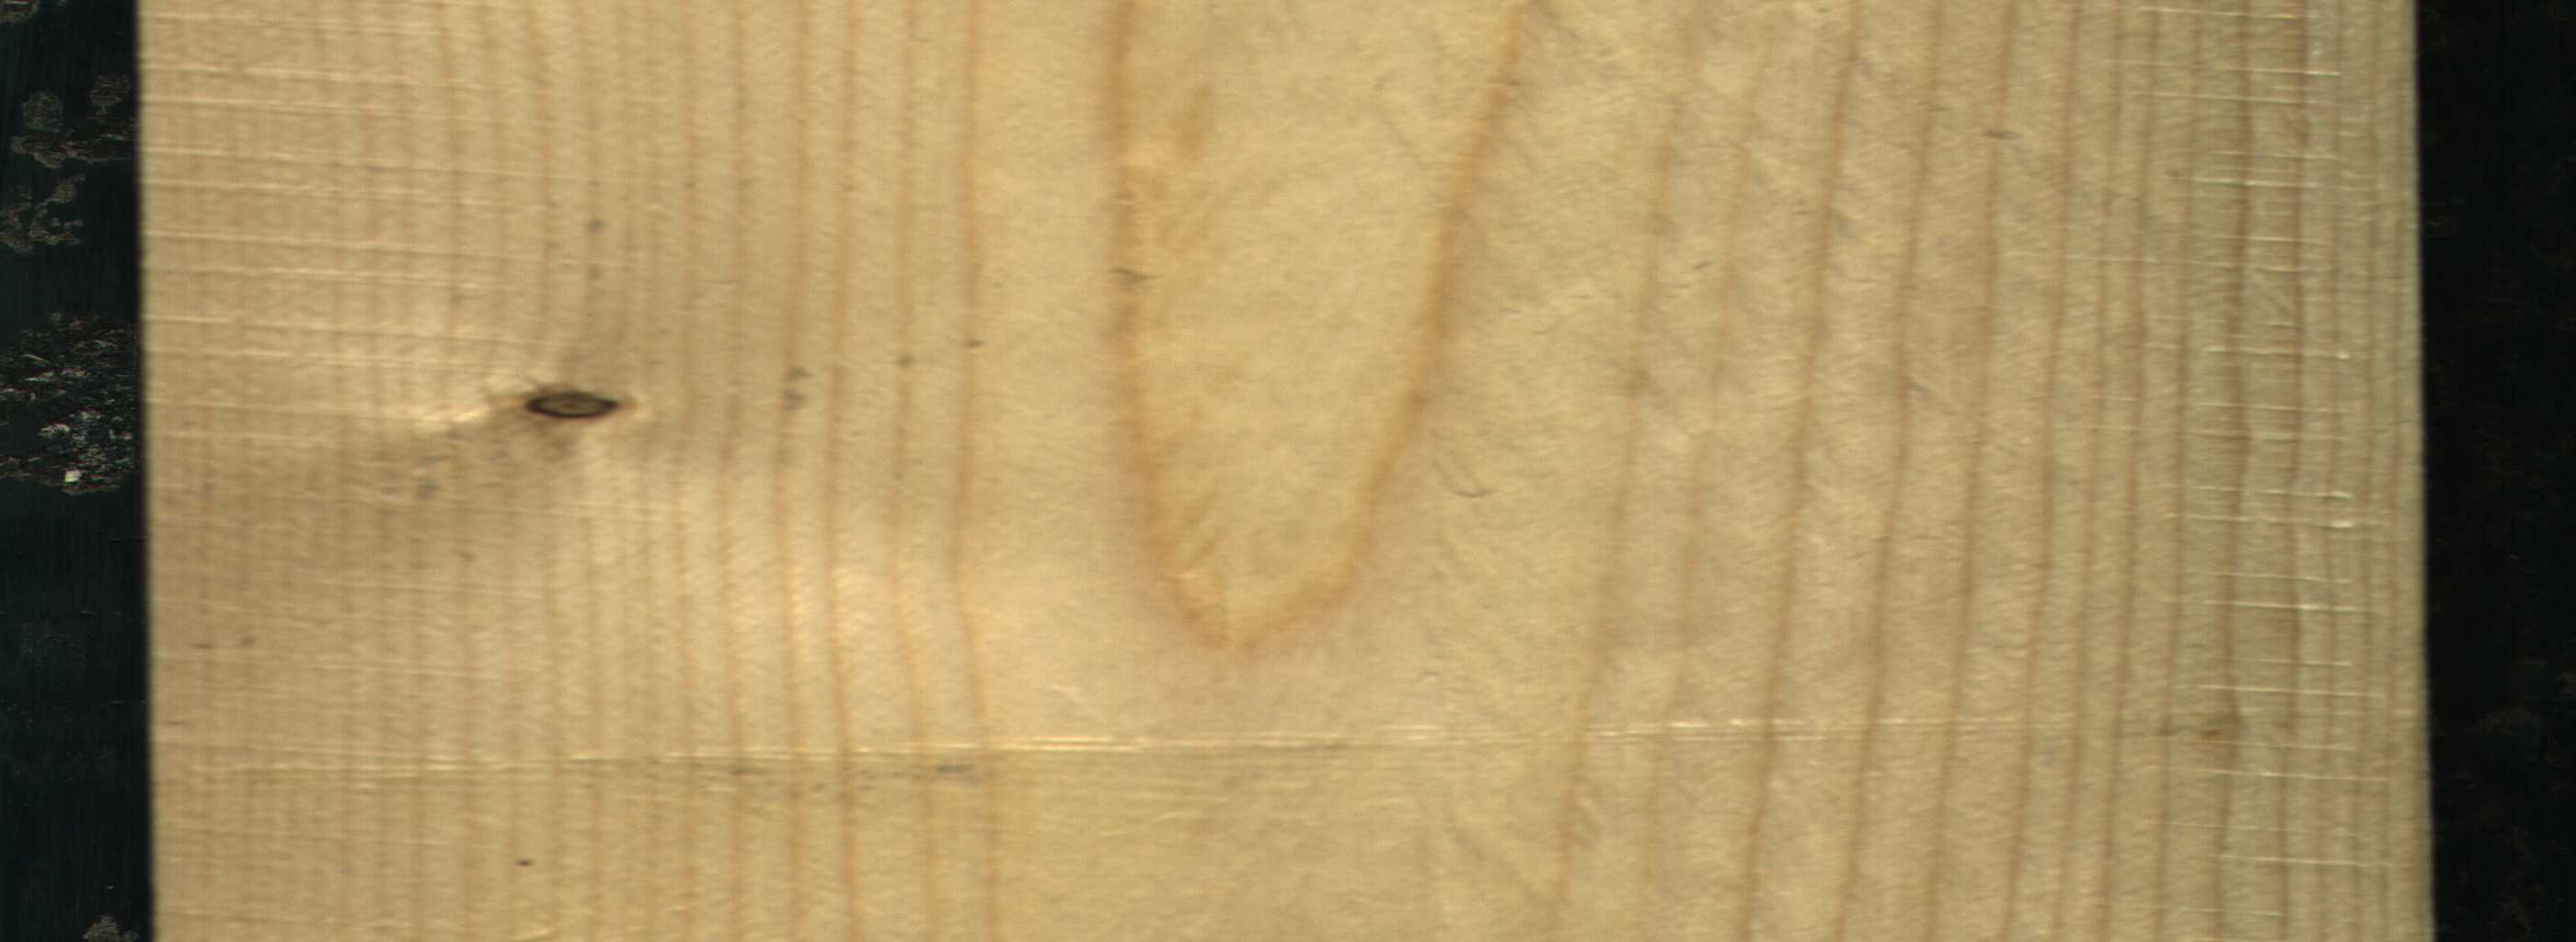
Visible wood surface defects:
Dead_Knot